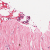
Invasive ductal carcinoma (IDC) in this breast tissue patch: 1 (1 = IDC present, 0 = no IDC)